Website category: sports
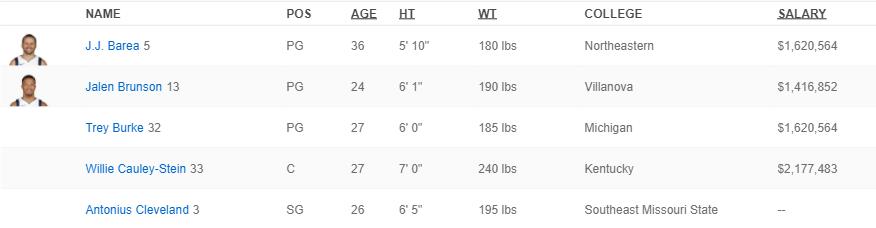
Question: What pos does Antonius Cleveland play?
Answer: SG

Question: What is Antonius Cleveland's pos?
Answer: SG

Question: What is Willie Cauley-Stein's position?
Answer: C

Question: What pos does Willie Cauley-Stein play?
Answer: C

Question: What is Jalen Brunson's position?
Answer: PG

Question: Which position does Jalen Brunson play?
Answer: PG

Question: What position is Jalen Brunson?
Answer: PG

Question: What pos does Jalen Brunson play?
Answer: PG

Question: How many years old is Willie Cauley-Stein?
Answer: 27

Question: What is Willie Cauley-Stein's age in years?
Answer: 27

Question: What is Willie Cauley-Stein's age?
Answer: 27

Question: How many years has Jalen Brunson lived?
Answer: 24

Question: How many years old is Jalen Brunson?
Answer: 24

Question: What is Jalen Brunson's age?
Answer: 24

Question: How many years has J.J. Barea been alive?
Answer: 36

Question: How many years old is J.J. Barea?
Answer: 36

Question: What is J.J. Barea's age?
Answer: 36

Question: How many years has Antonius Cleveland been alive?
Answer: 26

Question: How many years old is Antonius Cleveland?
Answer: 26

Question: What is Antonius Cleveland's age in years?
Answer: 26

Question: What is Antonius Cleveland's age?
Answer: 26

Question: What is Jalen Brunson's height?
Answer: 6' 1"

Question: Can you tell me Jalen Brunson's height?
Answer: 6' 1"

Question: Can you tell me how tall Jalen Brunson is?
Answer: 6' 1"

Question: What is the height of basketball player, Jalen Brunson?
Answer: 6' 1"

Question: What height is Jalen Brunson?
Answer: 6' 1"

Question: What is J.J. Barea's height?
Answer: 5' 10"

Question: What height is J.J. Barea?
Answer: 5' 10"

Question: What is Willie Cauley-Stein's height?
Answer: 7' 0"

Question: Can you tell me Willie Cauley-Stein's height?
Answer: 7' 0"

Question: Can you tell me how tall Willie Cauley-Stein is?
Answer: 7' 0"

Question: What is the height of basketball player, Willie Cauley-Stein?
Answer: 7' 0"

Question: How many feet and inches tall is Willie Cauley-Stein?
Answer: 7' 0"

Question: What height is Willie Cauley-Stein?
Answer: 7' 0"

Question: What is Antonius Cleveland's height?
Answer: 6' 5"

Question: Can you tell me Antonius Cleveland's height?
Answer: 6' 5"

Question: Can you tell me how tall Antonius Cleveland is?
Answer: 6' 5"

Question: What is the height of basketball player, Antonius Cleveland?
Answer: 6' 5"

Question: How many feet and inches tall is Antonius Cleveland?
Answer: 6' 5"

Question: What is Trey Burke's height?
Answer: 6' 0"

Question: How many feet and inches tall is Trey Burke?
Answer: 6' 0"

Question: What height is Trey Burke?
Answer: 6' 0"

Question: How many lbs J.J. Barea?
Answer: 180 lbs

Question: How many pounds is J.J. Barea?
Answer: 180 lbs

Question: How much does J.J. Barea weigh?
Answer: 180 lbs

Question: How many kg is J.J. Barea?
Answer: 180 lbs

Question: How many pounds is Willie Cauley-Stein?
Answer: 240 lbs

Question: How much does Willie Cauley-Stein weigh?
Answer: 240 lbs

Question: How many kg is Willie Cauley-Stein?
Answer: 240 lbs

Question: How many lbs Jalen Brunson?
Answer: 190 lbs

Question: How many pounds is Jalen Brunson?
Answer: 190 lbs

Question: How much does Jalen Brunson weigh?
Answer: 190 lbs

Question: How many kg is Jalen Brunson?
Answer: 190 lbs

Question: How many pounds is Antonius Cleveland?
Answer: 195 lbs

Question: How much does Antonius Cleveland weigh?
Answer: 195 lbs

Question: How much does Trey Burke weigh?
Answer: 185 lbs

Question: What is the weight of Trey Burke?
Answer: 185 lbs

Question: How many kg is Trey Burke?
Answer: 185 lbs

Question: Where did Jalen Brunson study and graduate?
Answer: Villanova

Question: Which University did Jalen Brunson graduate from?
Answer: Villanova

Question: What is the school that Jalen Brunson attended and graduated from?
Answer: Villanova

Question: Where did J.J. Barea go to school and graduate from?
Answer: Northeastern

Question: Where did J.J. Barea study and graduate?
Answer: Northeastern

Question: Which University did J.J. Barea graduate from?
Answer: Northeastern